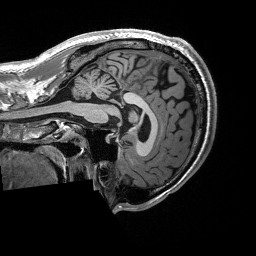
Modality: T1w
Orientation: sagittal
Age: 22
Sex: male
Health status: healthy
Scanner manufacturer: siemens
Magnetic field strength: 3 T
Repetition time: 2.53 s
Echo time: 0.00227 s